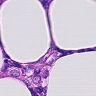
Metastatic tissue present: yes